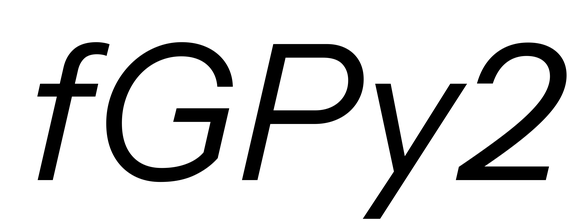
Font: InstrumentSans-Italic_Italic